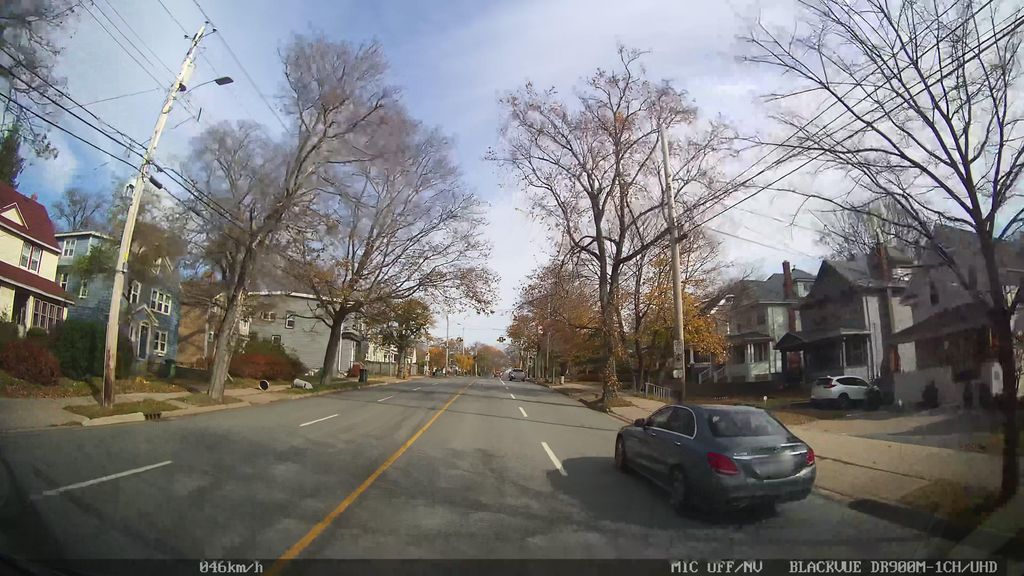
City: halifax